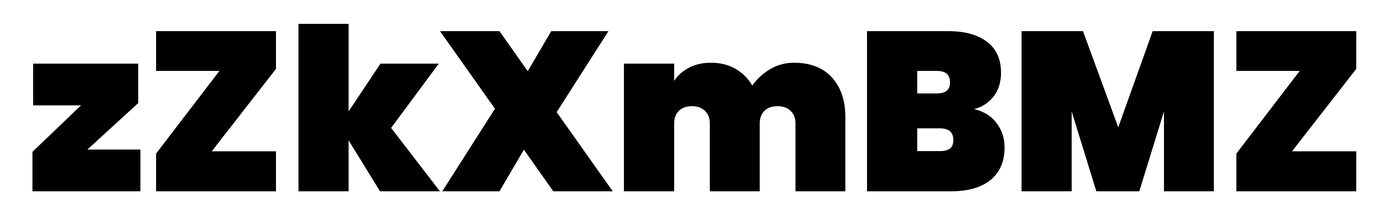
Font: Poppins-Black